Question: i have this error when trying to create a table graphically:

> Creating table "ELEVE" failed.
Failed Creating Table ORA-01950: no privileges on tablespace 'SYSTEM' ORA-00942: >table or view does not exist ORA-06510: PL/SQL: unhandled user-defined exception
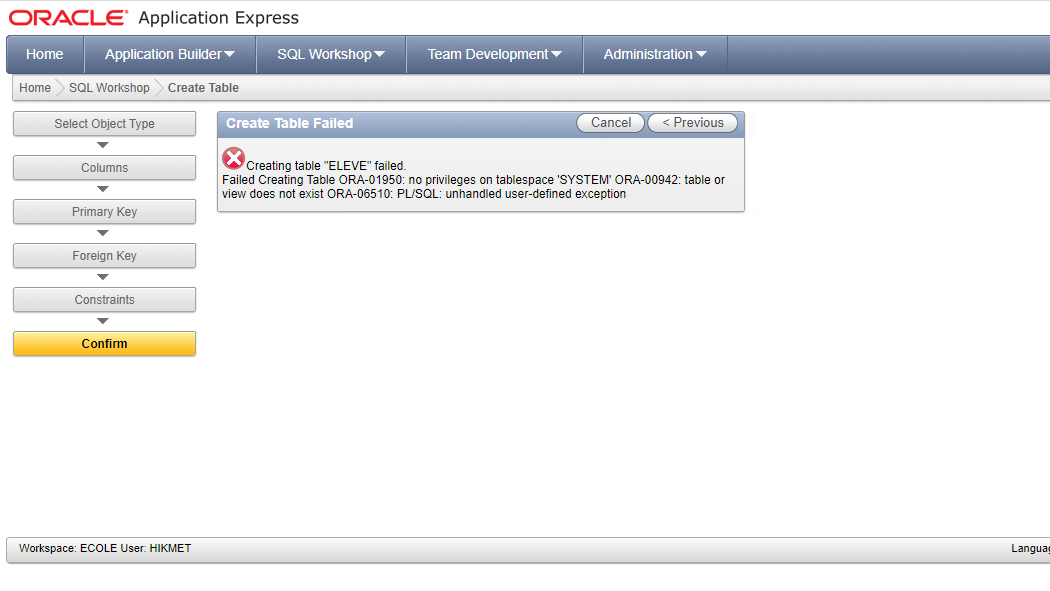
Answer: First of all, you shouldn't do in the 'SYSTEM' tablespace. As user you created doesn't have any objects yet, I suggest you drop it and recreate it, but this time by specifying another tablespace. For example:
'''
SQL> connect sys as sysdba
Enter password:
Connected.
SQL> select tablespace_name from dba_tablespaces;
TABLESPACE_NAME
------------------------------
SYSTEM
SYSAUX
UNDOTBS1
TEMP
USERS
SQL> create user ecole identified by ecole
2 default tablespace users
3 temporary tablespace temp
4 quota unlimited on users;
User created.
SQL> grant create session, create table to ecole;
Grant succeeded.
SQL>
'''
---
If you, however, insist on doing everything in the 'SYSTEM' tablespace, then alter user and grant quota on the tablespace, e.g.
'''
SQL> alter user ecole quota 100M on system;
User altered.
SQL>
'''
Then create the table.